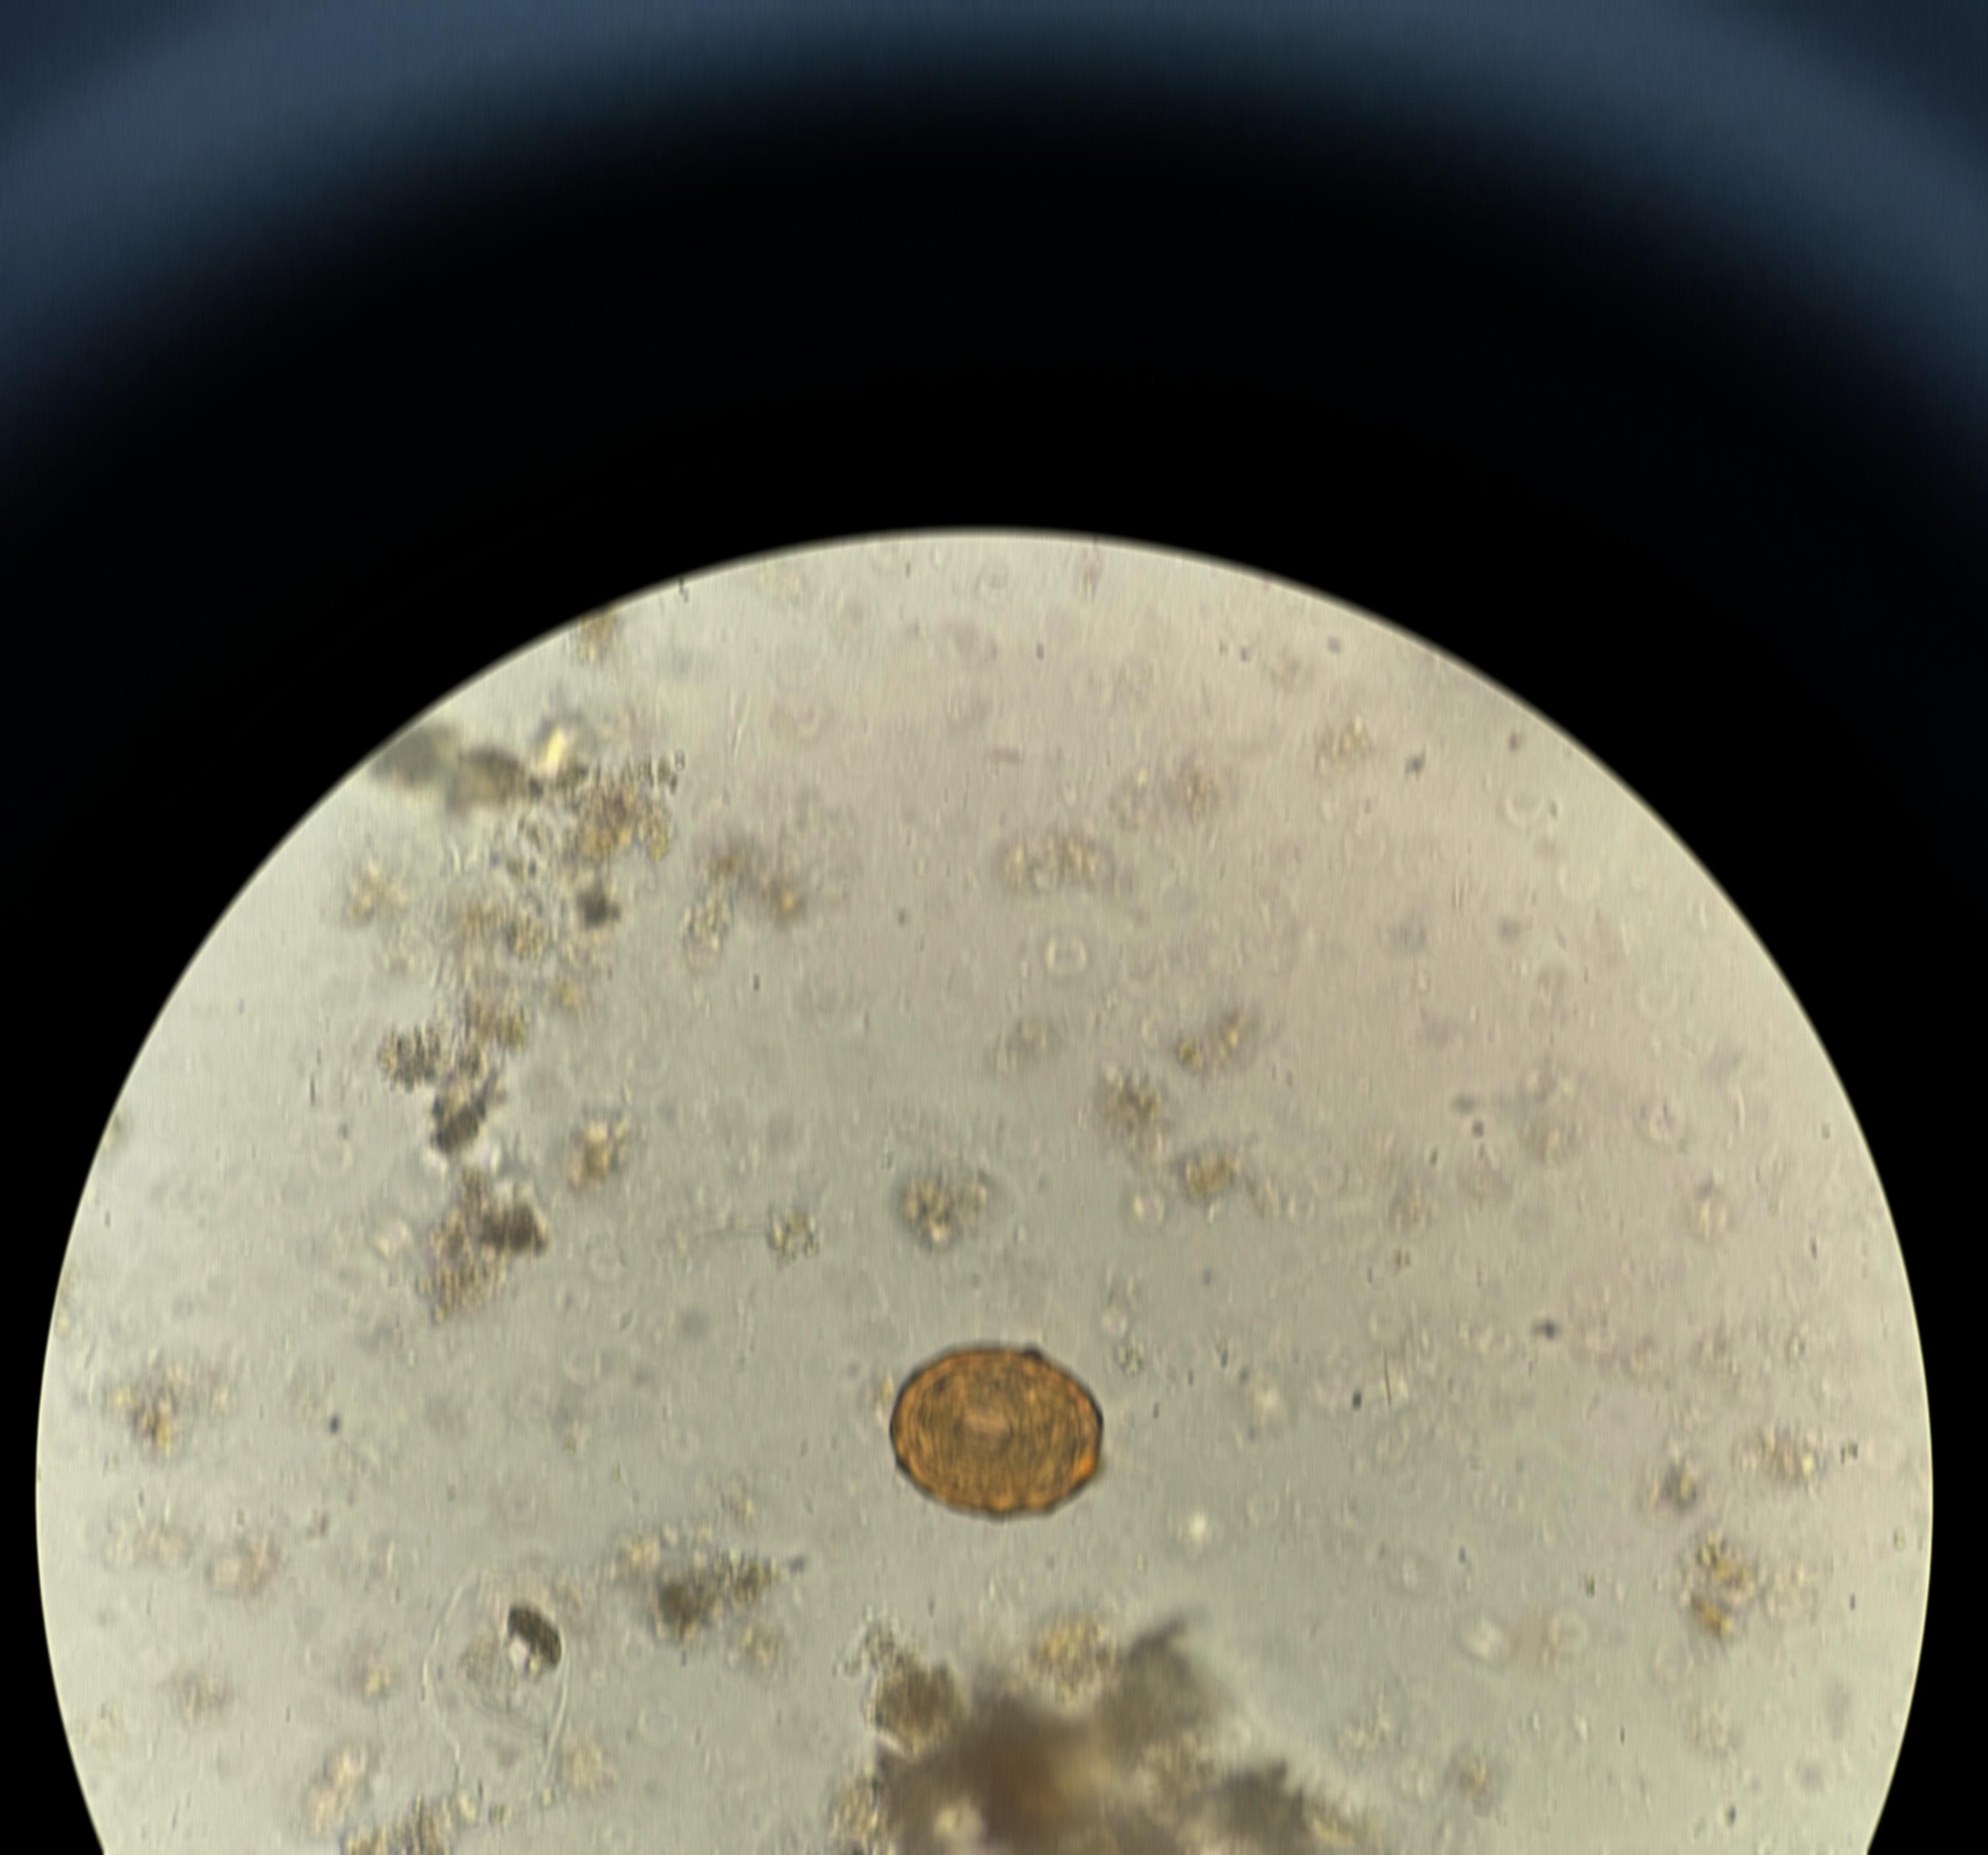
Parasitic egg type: Ascaris lumbricoides